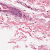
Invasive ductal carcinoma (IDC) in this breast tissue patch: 0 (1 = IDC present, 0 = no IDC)